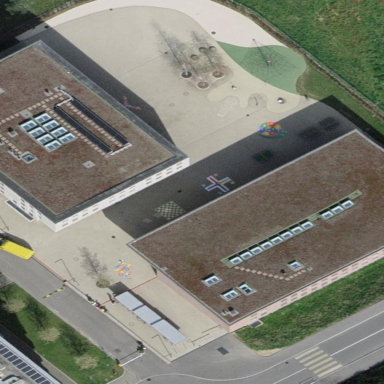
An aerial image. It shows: School.